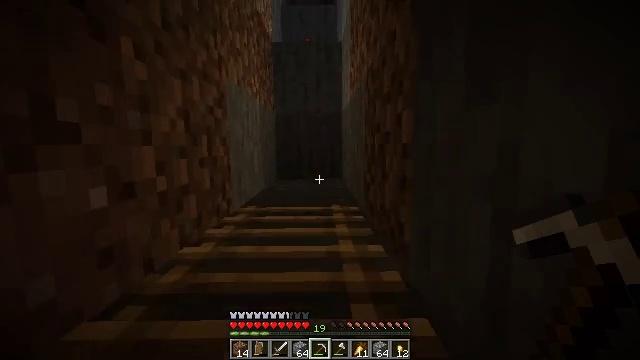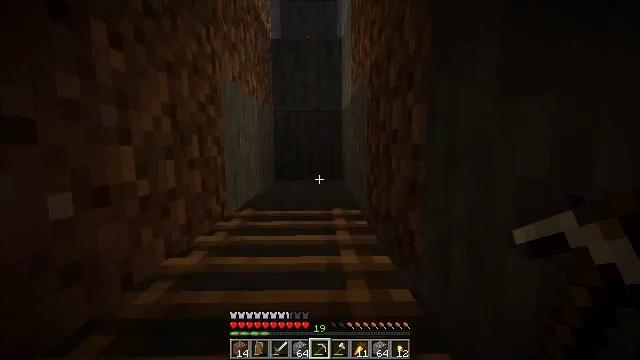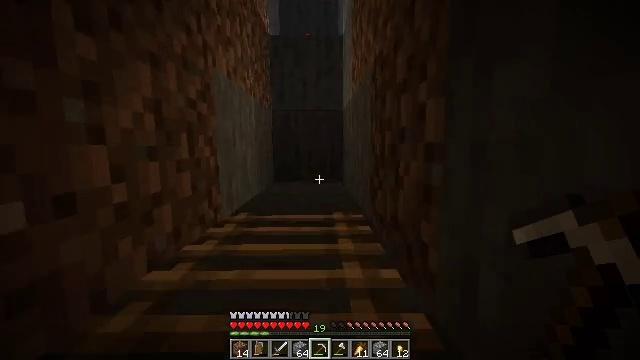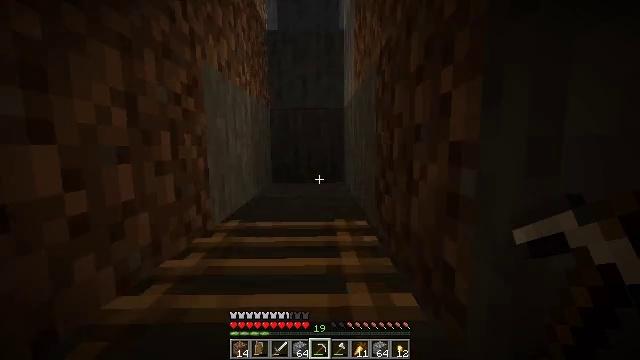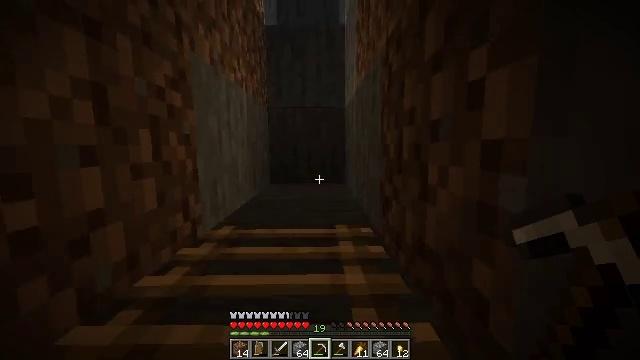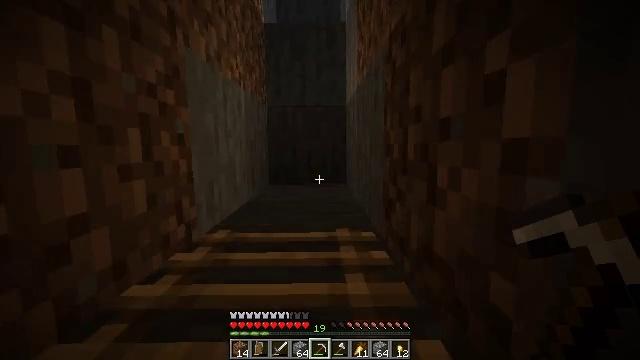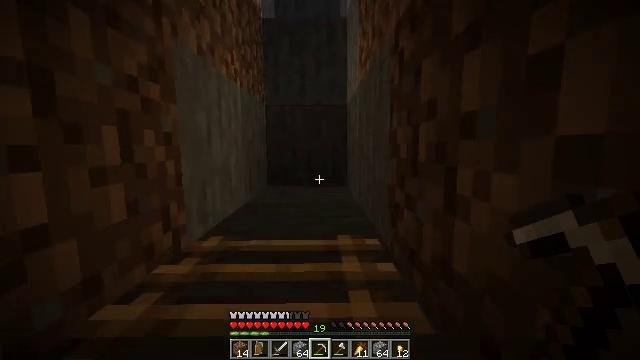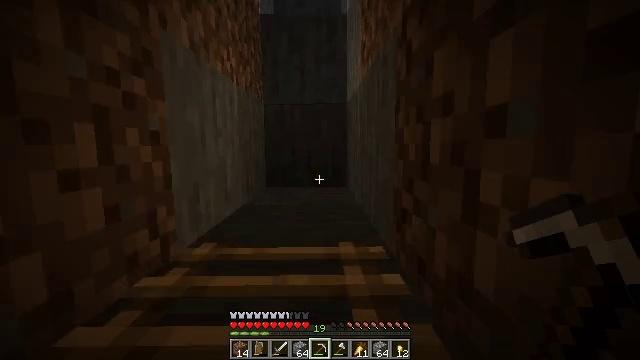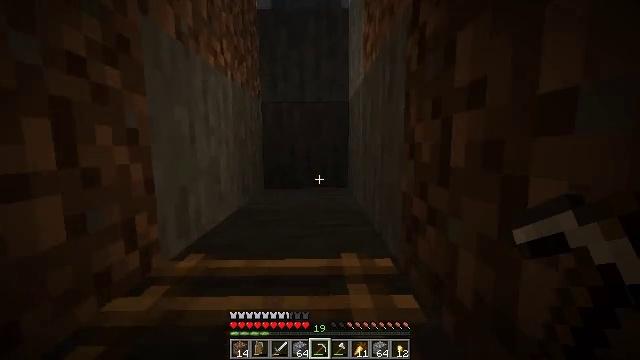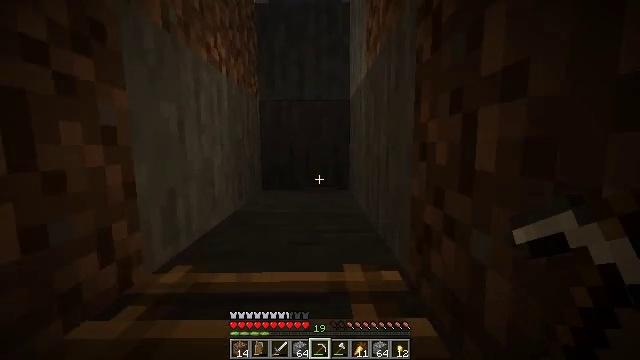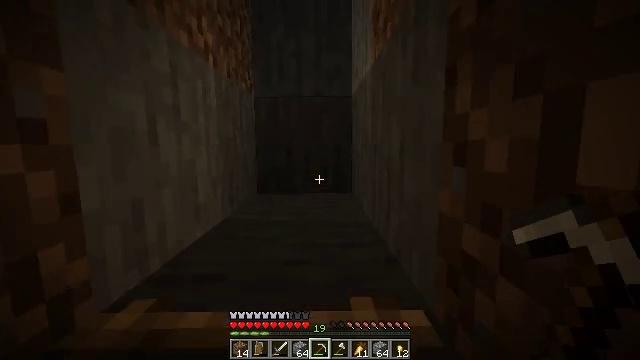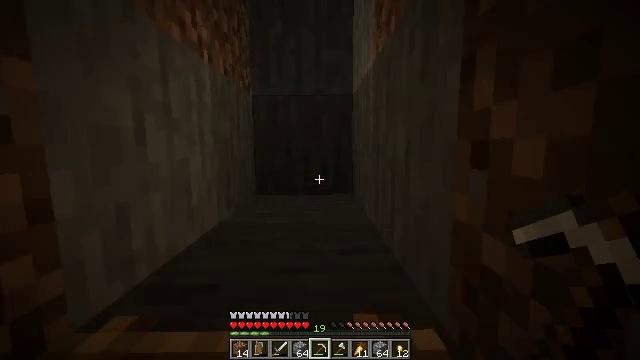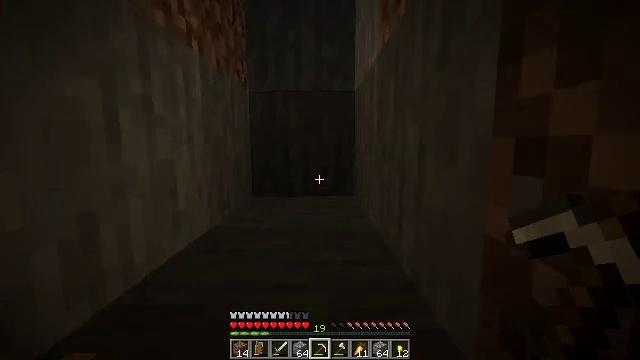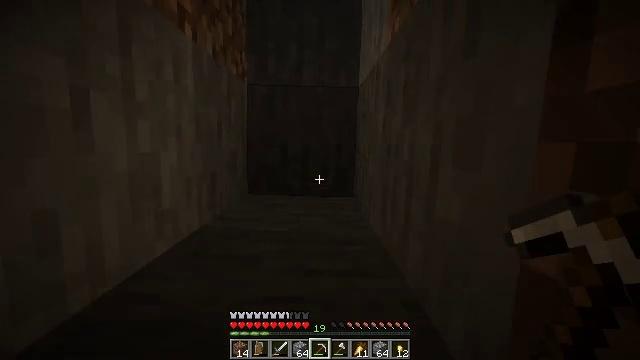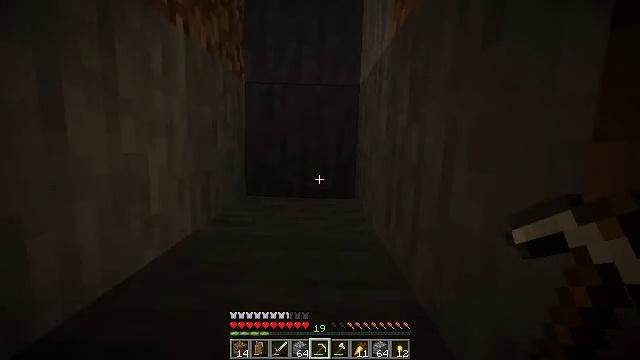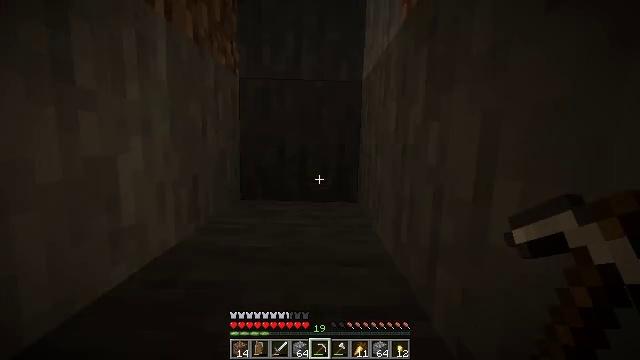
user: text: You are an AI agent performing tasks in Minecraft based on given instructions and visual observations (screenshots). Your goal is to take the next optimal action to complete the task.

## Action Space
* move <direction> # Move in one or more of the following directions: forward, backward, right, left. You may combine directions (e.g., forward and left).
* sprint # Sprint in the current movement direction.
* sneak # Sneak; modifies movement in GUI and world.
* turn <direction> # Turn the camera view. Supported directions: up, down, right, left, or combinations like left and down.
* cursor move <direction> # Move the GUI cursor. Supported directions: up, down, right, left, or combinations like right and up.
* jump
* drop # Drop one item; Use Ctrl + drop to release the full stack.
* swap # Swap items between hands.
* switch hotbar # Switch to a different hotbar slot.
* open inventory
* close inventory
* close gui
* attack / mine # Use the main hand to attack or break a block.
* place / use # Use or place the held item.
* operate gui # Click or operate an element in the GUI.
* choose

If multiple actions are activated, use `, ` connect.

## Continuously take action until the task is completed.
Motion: motion action
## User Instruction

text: Use the crafting table to create an iron block from ingots.
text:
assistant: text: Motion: move forward
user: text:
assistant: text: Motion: move forward
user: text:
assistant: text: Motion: move forward
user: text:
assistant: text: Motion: move forward
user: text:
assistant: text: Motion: move forward
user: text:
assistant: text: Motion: move forward
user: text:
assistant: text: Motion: move forward
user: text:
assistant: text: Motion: move forward
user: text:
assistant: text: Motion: move forward
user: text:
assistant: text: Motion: move forward
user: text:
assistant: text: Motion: move forward
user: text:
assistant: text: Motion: move forward
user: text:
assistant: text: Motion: move forward, turn right
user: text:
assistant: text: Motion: move forward
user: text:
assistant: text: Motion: move forward
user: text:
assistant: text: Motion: move forward
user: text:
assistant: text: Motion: move forward, turn right and down
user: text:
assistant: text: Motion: move forward, turn right and down
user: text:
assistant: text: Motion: move forward, turn right
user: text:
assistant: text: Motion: move forward, turn right
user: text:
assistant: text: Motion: move forward, turn right and down
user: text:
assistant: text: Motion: move forward, turn right and down
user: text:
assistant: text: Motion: move forward, turn right and down
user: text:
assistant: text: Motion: move forward, turn right and down
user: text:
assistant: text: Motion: move forward, turn right and down
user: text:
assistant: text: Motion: move forward, turn right and down
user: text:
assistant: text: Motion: move forward, sprint, turn right and down
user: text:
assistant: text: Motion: move forward, sprint, turn right and down
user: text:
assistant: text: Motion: move forward, sprint, turn down
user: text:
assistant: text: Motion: move forward, sprint, turn left and down